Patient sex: M
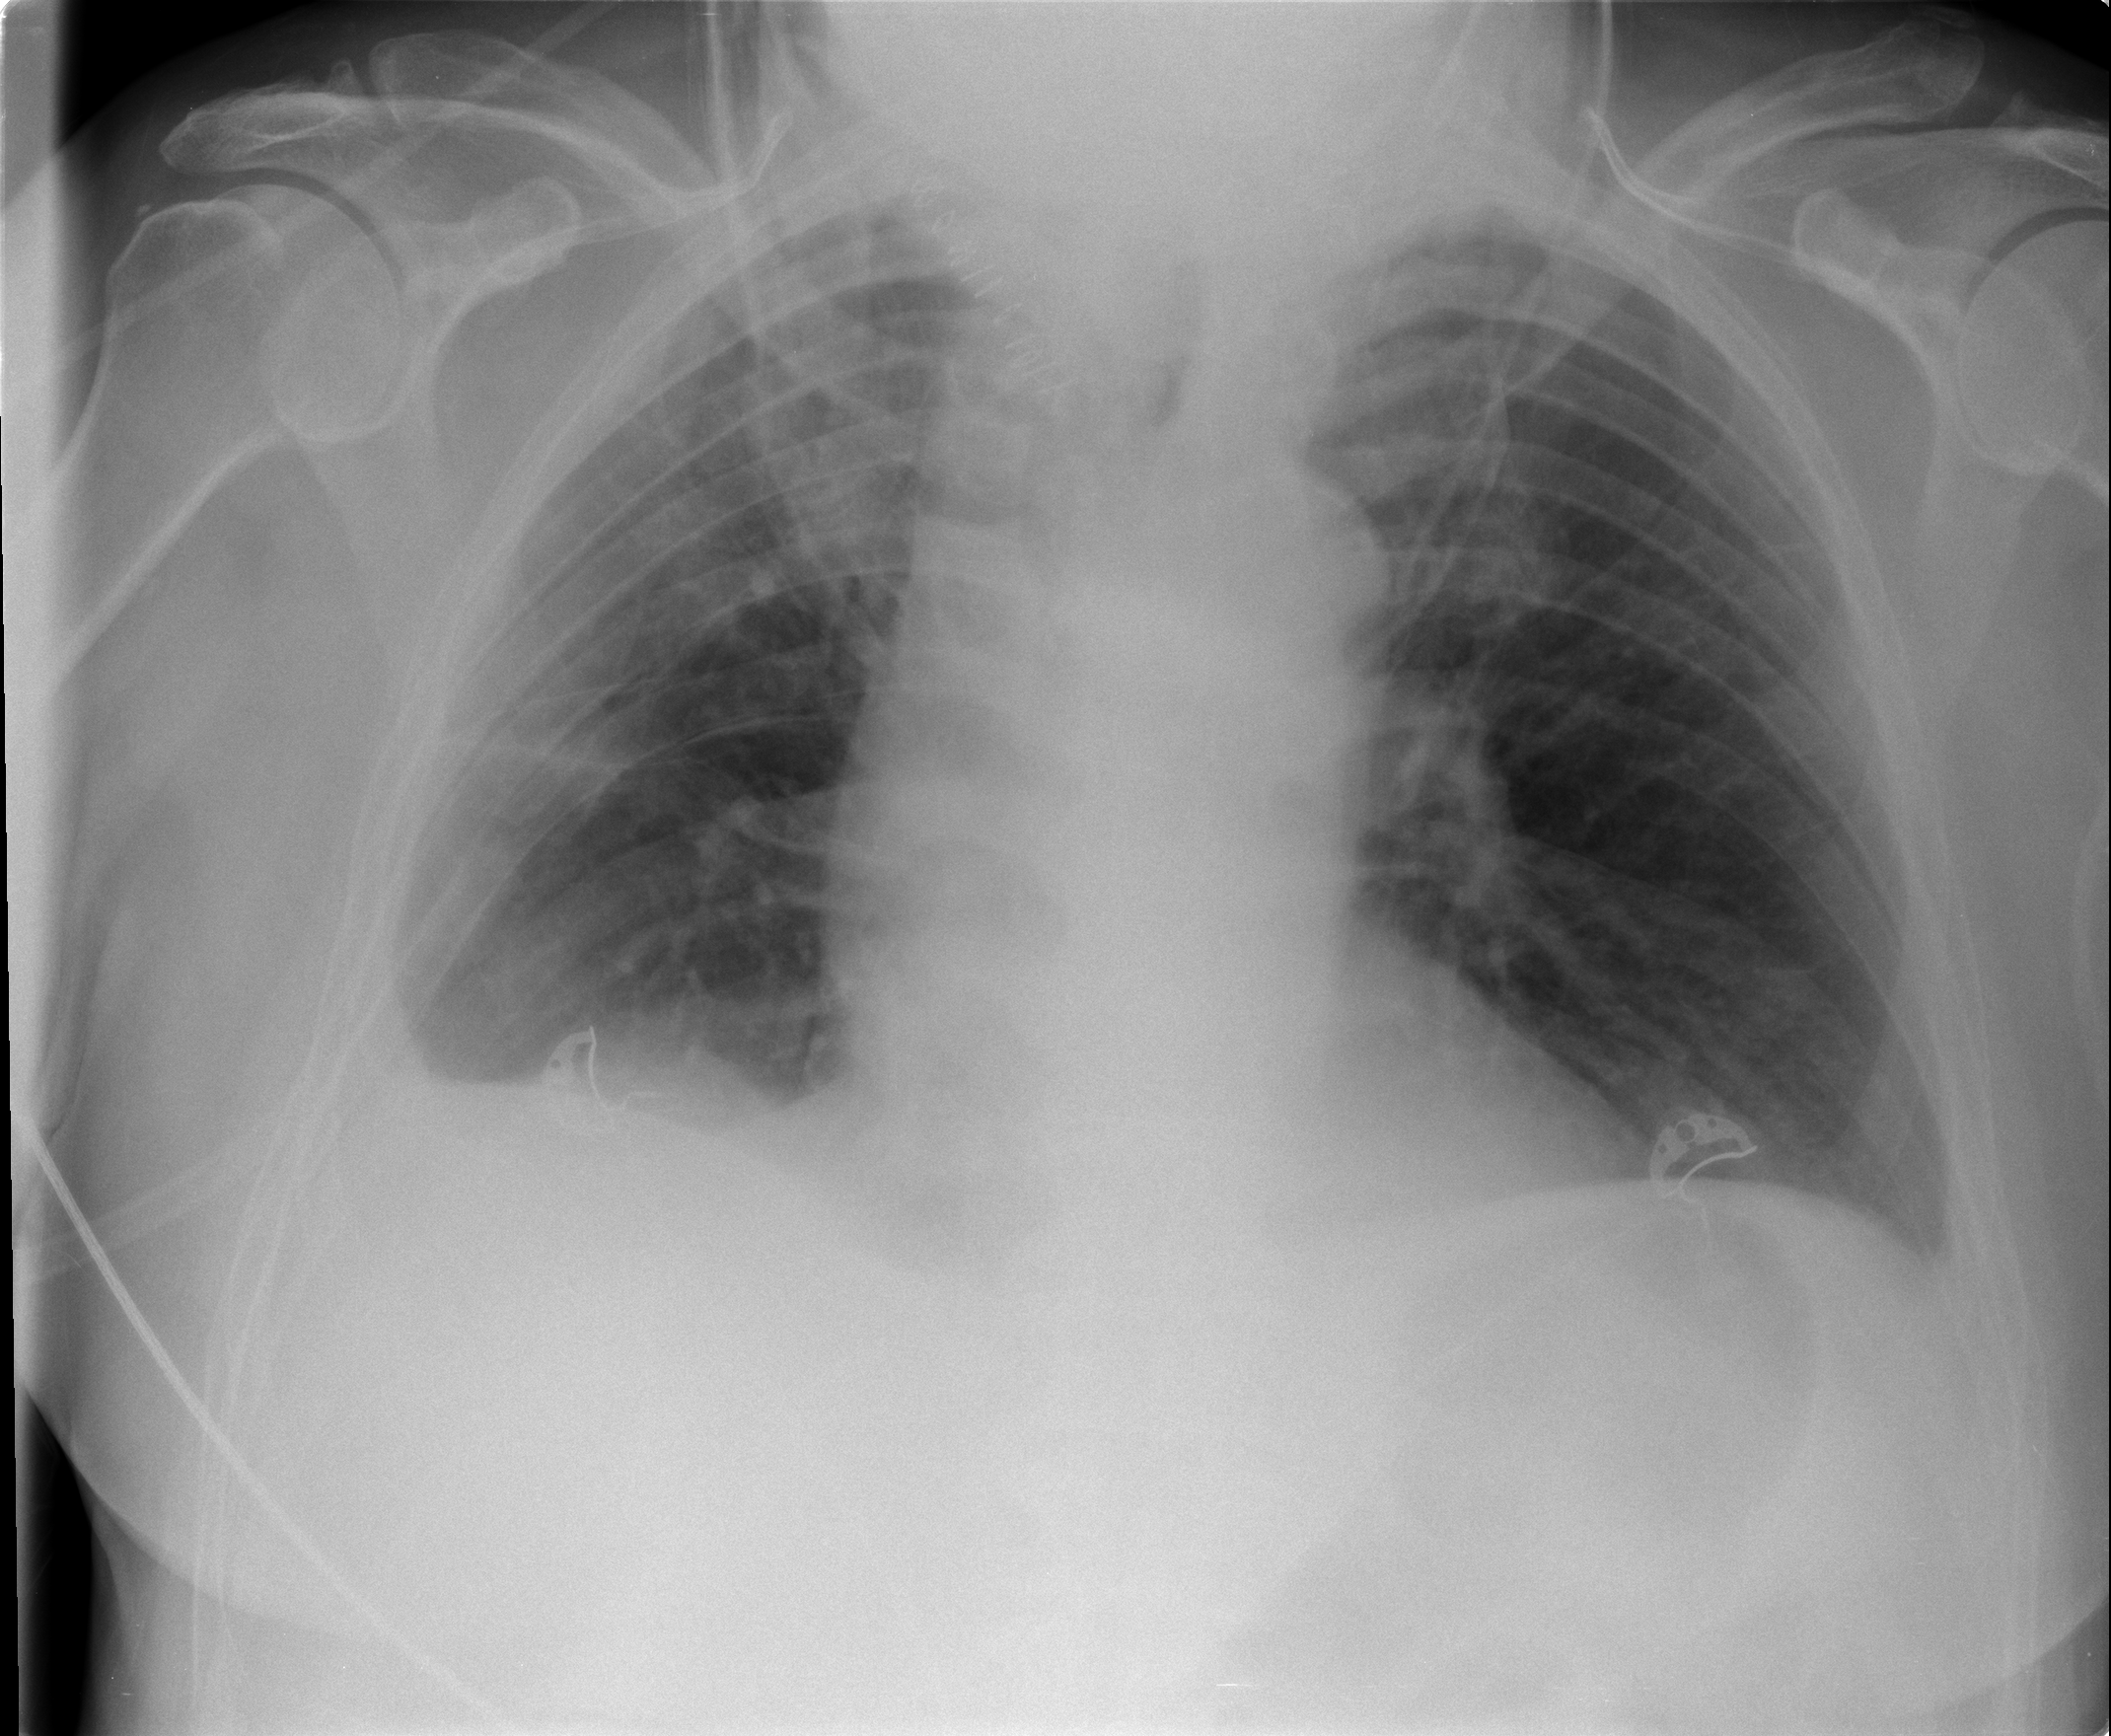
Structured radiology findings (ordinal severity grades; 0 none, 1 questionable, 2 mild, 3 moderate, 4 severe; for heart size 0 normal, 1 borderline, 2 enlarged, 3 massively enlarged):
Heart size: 0
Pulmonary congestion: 2
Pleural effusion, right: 2
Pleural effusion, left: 1
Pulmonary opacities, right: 1
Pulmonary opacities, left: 1
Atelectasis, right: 2
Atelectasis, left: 2